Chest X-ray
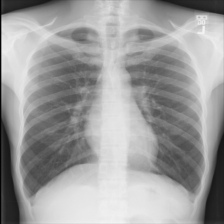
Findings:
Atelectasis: negative
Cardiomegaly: negative
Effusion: negative
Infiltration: negative
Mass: negative
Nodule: positive
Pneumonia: negative
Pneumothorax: negative
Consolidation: negative
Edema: negative
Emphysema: negative
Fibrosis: negative
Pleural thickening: negative
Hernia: negative